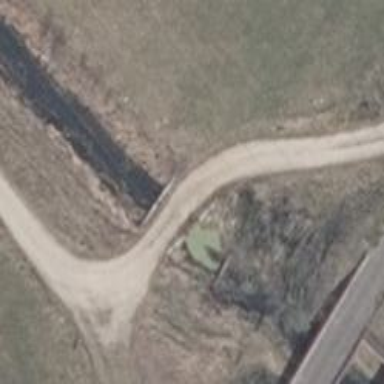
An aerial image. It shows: Track road with bridge.